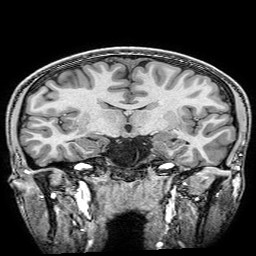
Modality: T1w
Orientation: sagittal
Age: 18
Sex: male
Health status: healthy